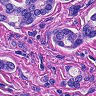
Metastatic tissue present: yes